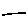
Label: line